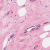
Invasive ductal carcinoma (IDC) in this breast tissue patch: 0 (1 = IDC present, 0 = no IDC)